Question: What number is above the 0 key?
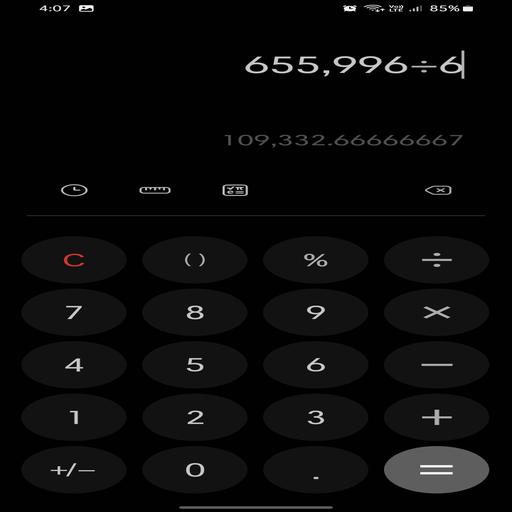
Answer: Number two